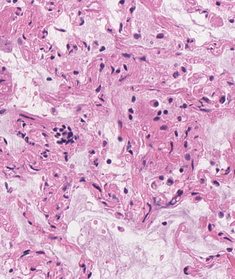
Tumor epithelial tissue: no
Tumor-associated stroma tissue: no
Normal tissue: yes